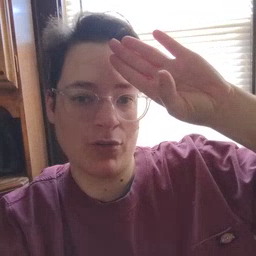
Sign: fireman